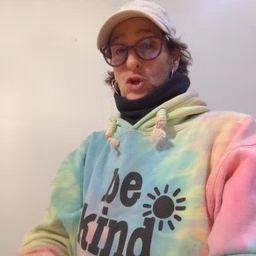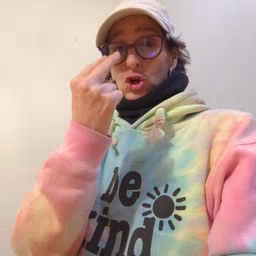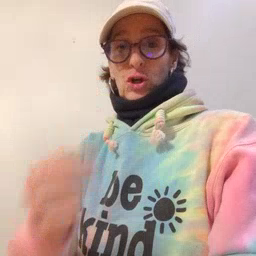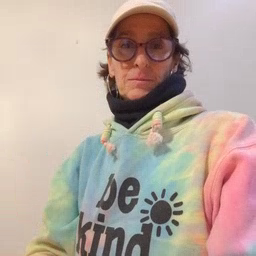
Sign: look